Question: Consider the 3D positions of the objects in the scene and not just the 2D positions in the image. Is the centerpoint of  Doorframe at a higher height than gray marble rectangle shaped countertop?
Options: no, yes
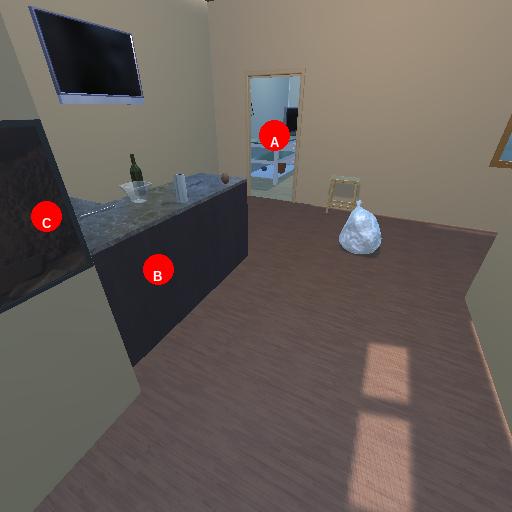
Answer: no